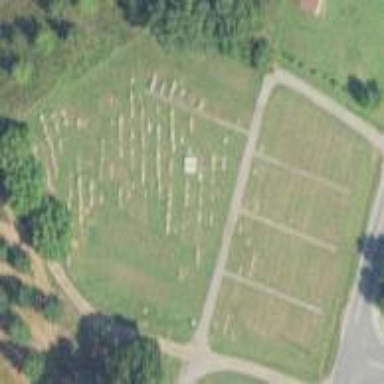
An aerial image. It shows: Cemetery.